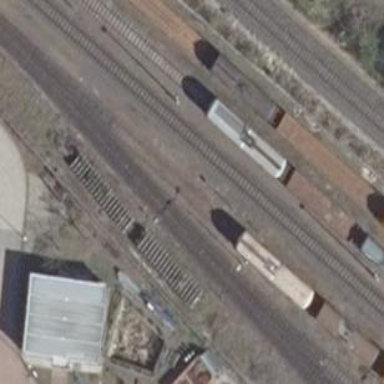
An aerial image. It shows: Railway switch.